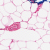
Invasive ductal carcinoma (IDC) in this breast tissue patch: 0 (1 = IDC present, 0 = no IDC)